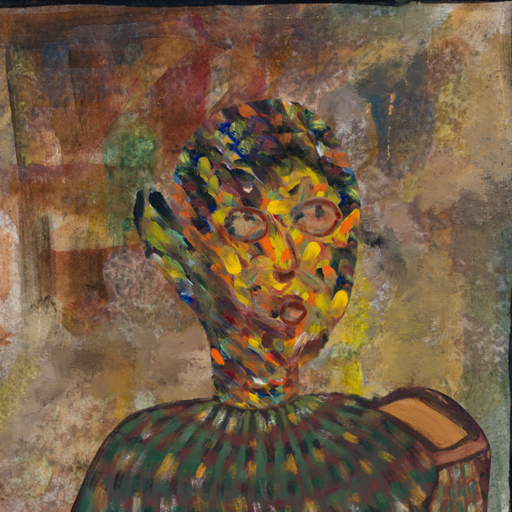
Background: Mosgoul, Head And Neck Side: An_Impression, Face Side: Orphan, Bust: After_Raid, Hair Side: Blank, Head Accessory: Blank, Second Necklace: Blank, Necklace: Blank, Baby: Blank